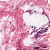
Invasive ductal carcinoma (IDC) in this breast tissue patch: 0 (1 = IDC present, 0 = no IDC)